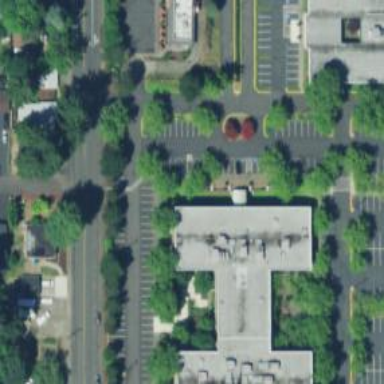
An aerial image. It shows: Parking space is available.